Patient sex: F
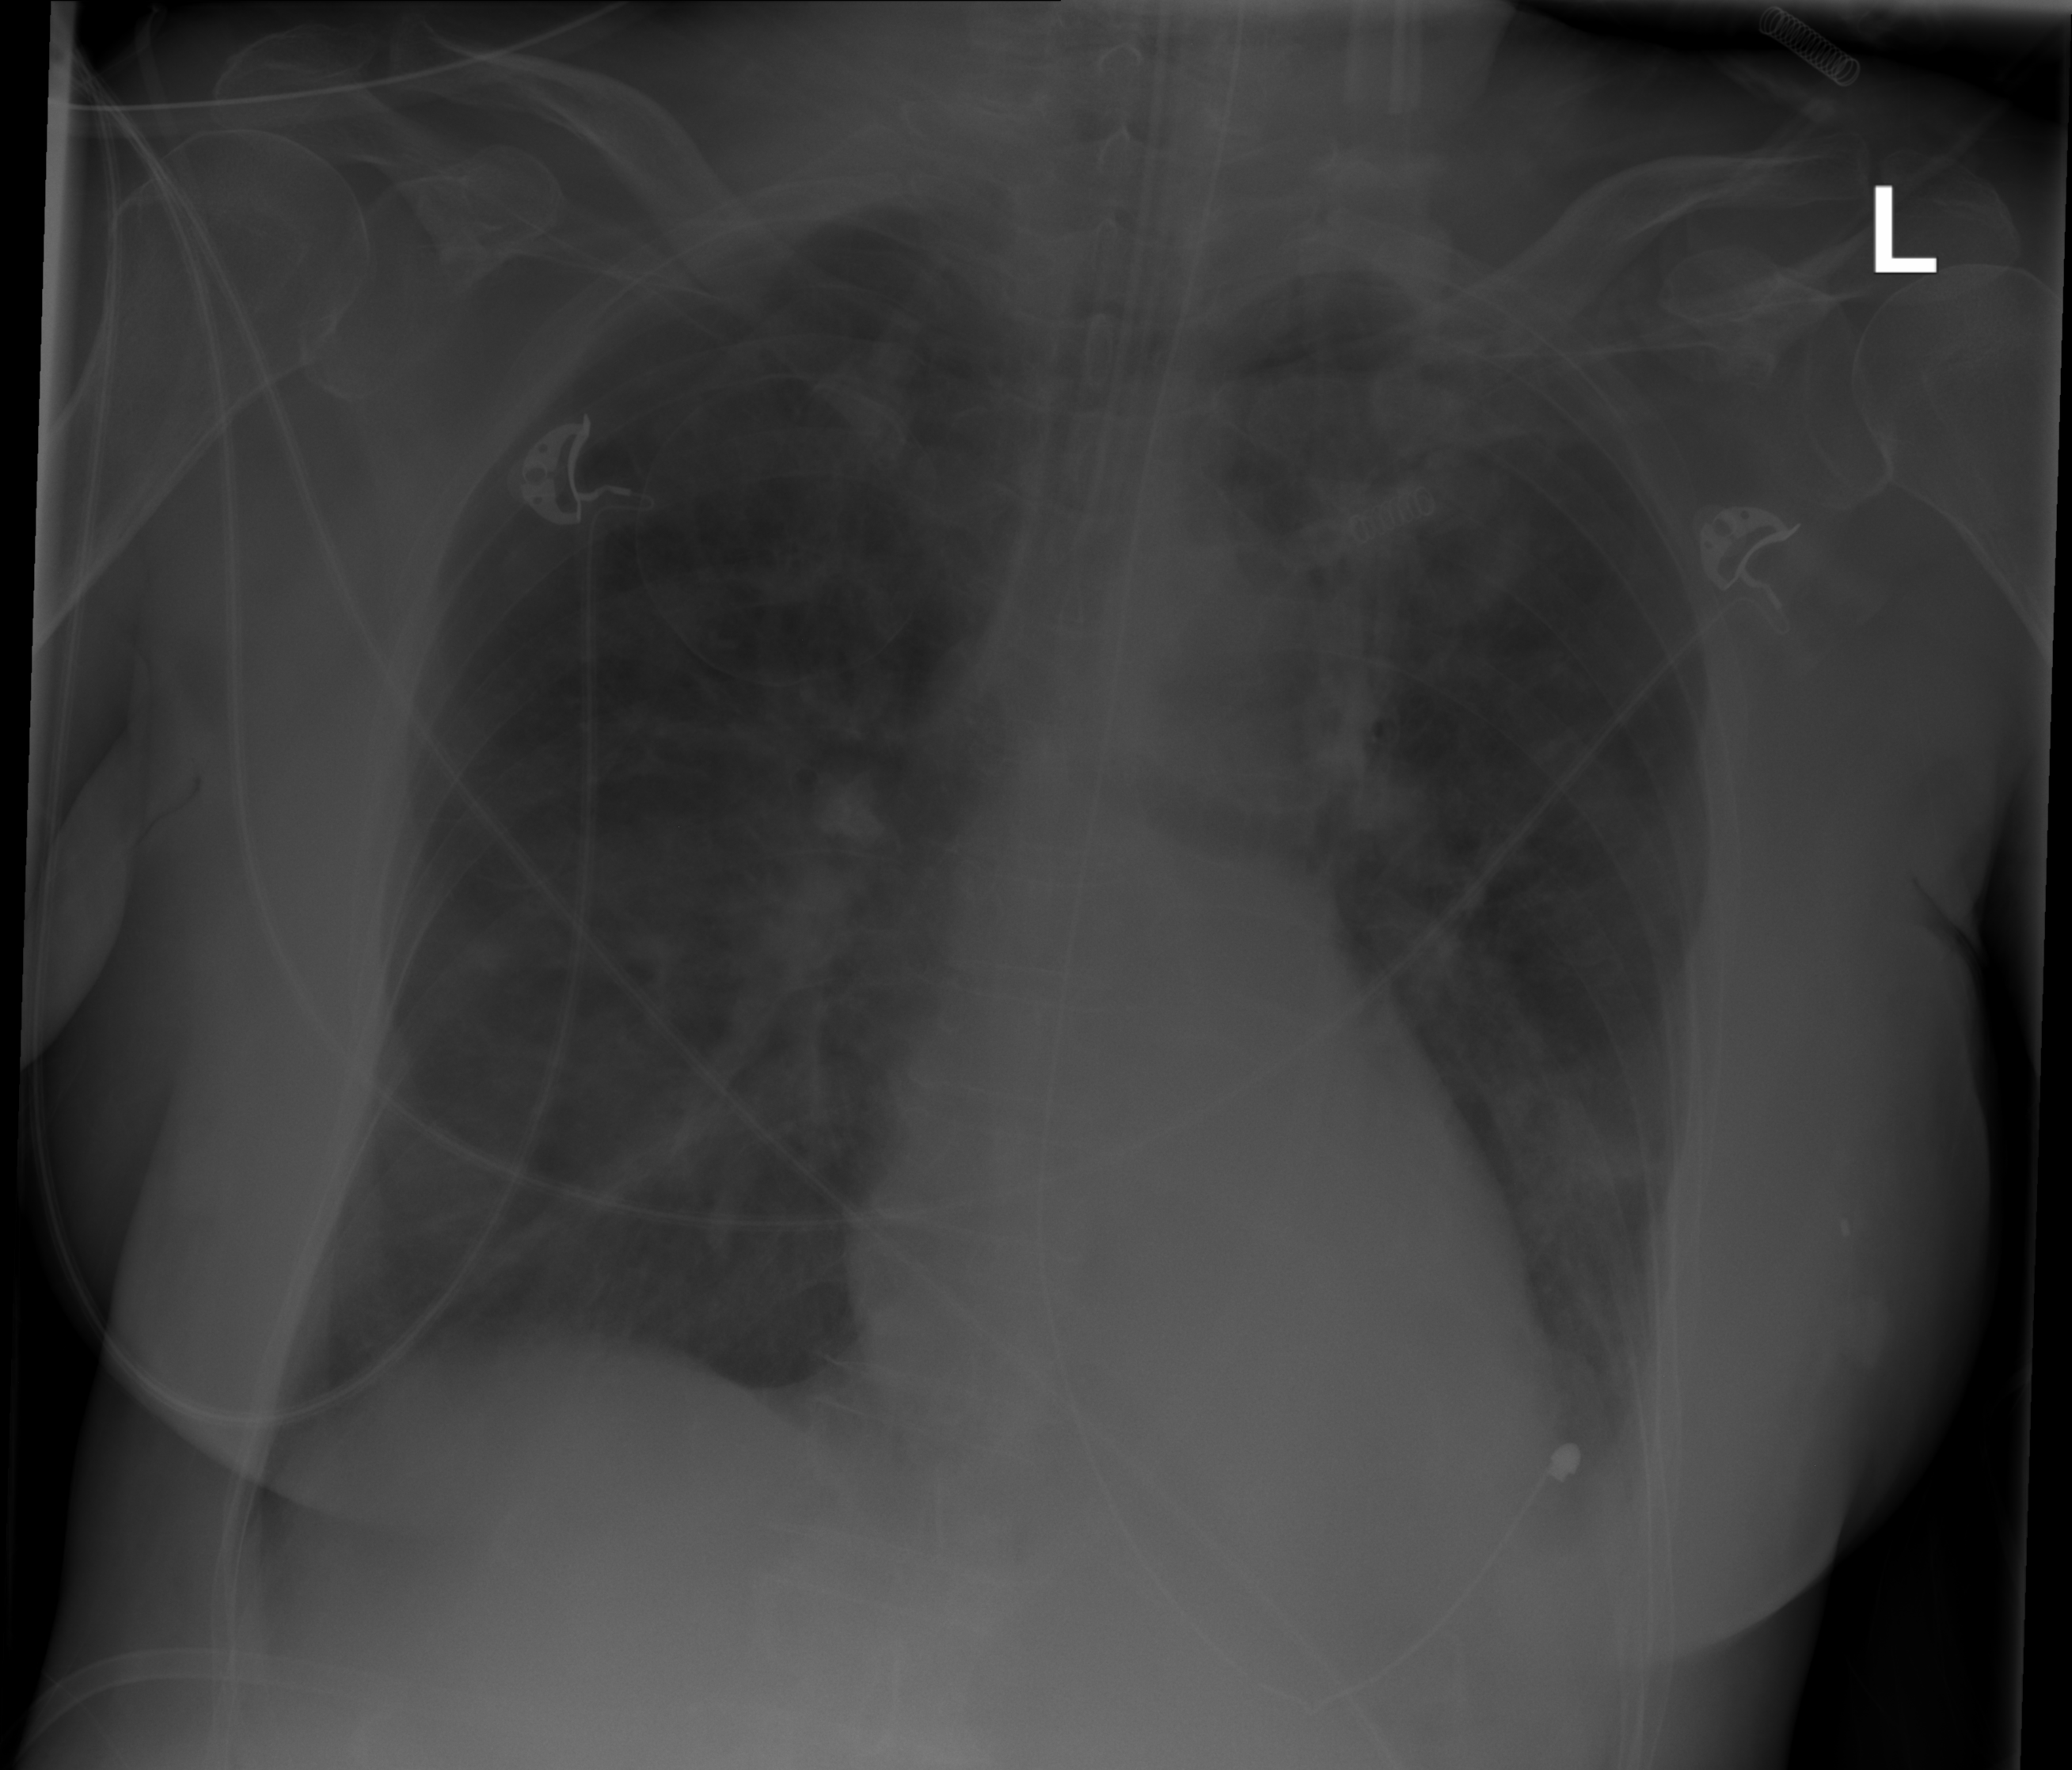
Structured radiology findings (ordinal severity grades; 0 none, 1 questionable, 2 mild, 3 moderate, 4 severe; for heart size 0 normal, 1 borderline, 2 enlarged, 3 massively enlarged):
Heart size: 0
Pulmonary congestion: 2
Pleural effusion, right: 0
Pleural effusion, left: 2
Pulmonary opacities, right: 1
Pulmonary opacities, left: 2
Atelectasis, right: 2
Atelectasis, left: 1